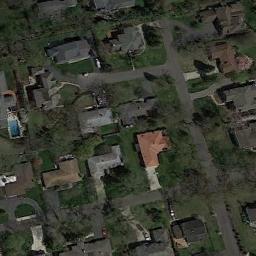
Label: medium_residential